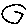
Label: circle